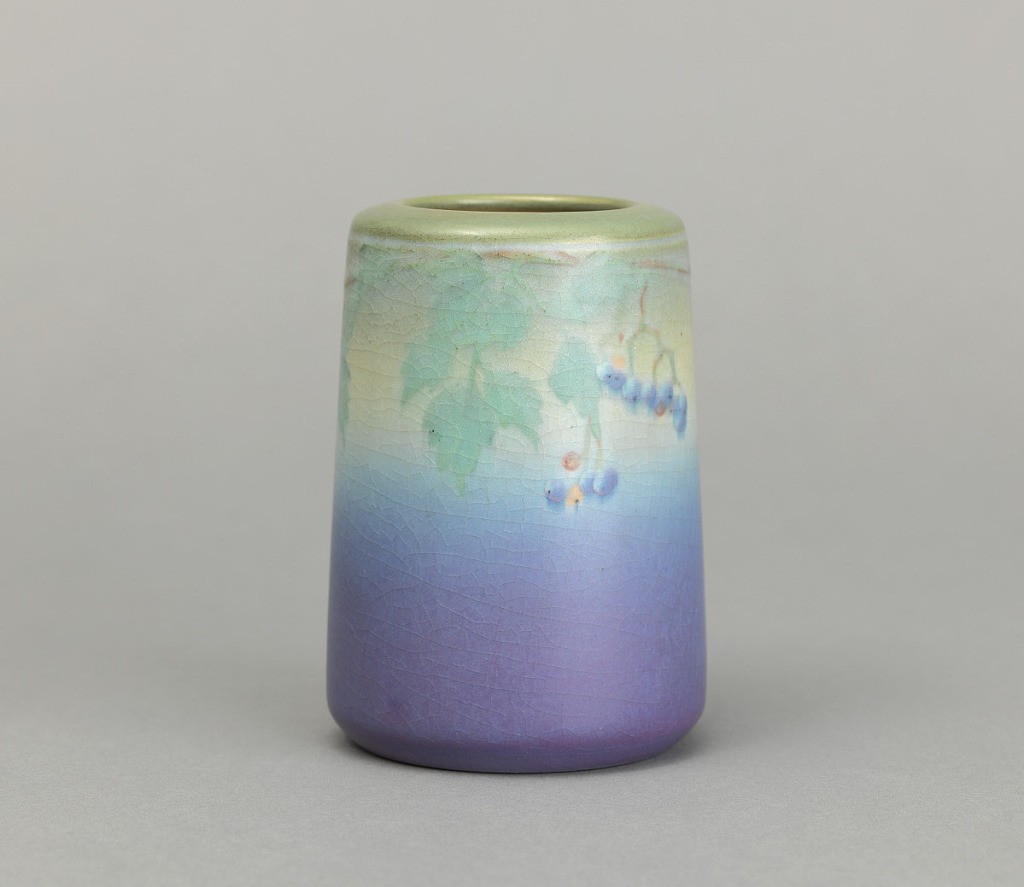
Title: Vase
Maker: Rookwood Pottery, American, 1880 - 1967
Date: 1915
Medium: Glazed earthenware
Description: Dusty olive-green shoulder shading into soft tan and blue with branches of muted pale green leaves and peach and violet-blue berries; lower body violet. Straight sides tapering slightly outward toward base which curves abruptly inward but has no foot. Flat shoulder with suggestion of band where it joins body; large lipless mouth.